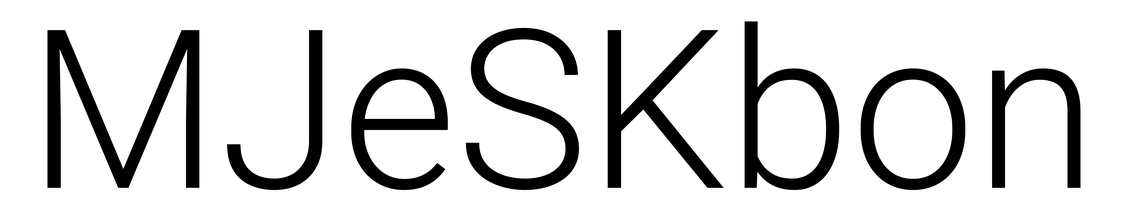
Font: Roboto_Light